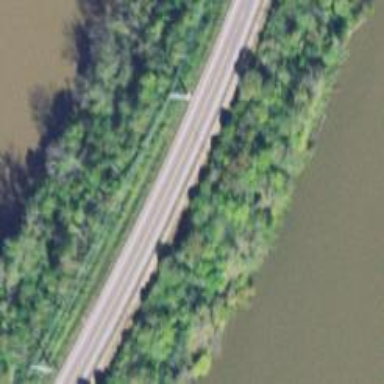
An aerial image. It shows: Secondary road with embankment.